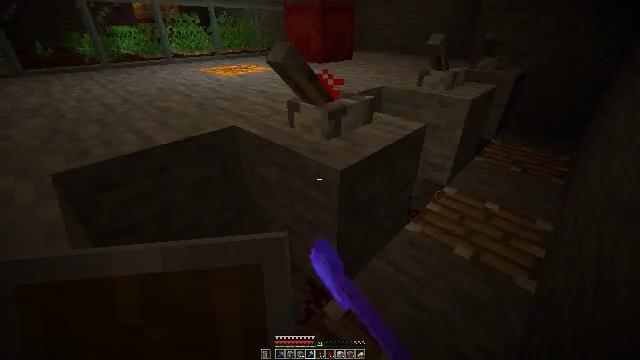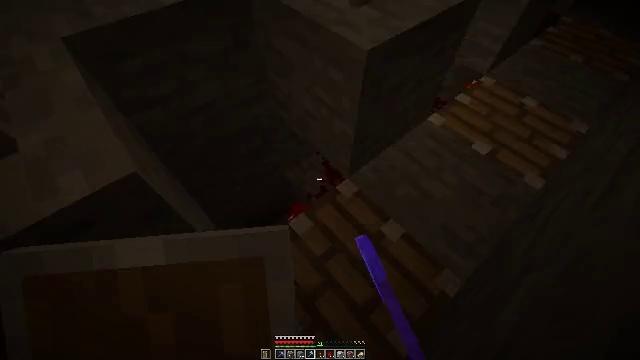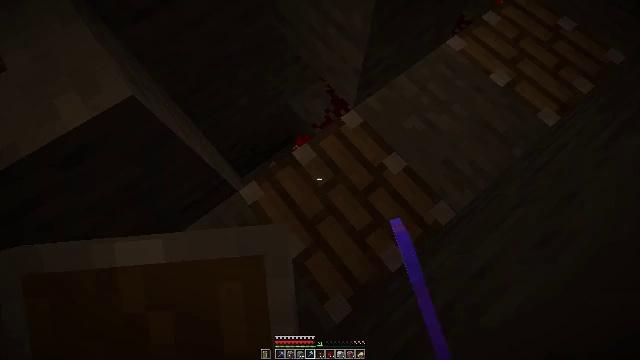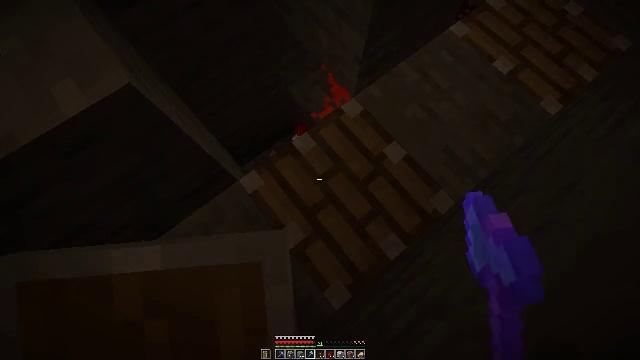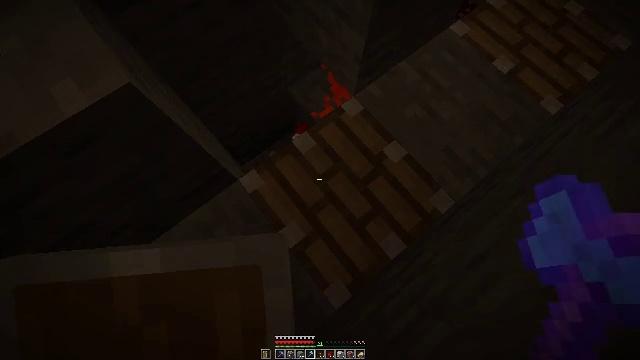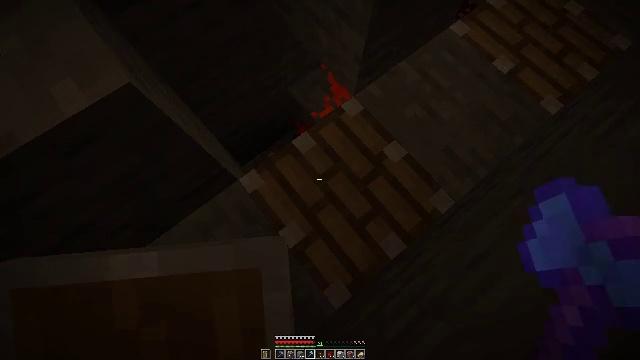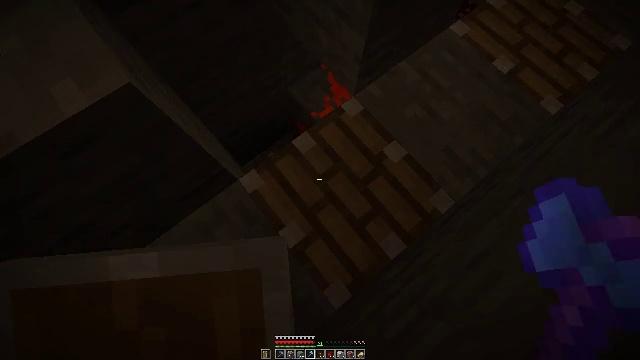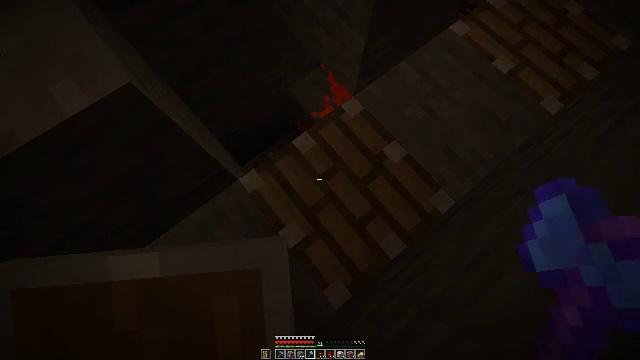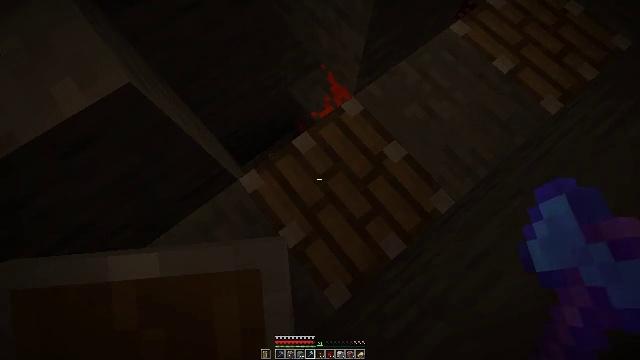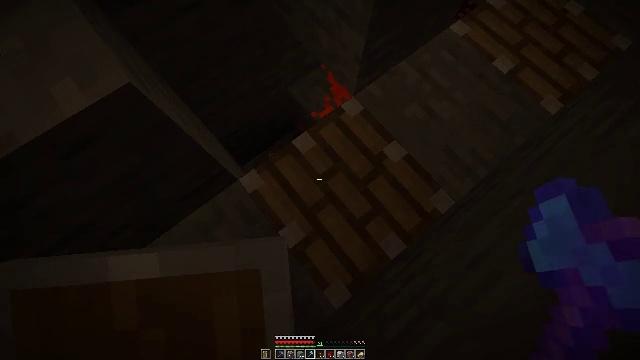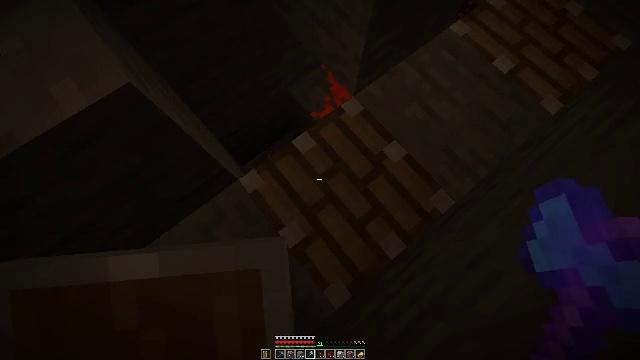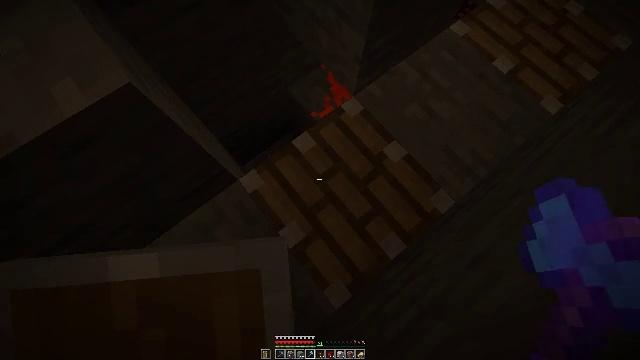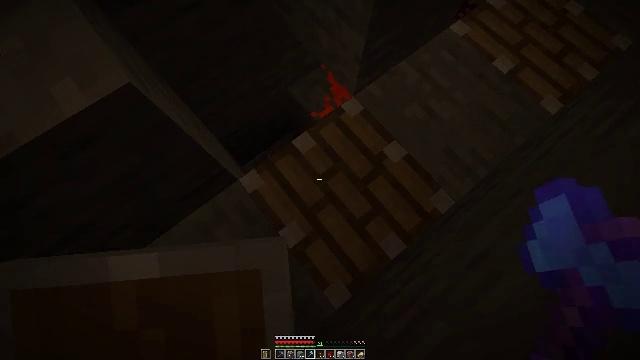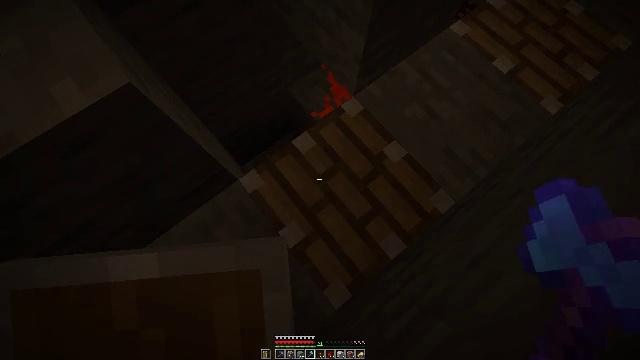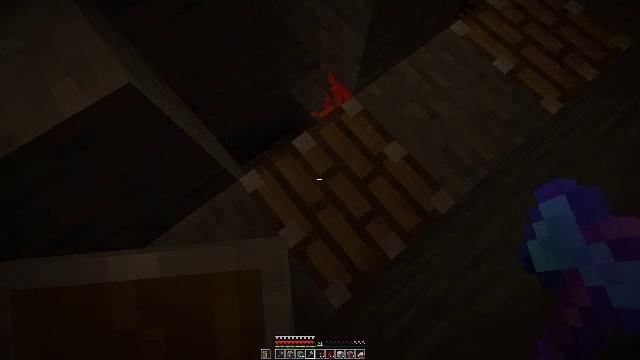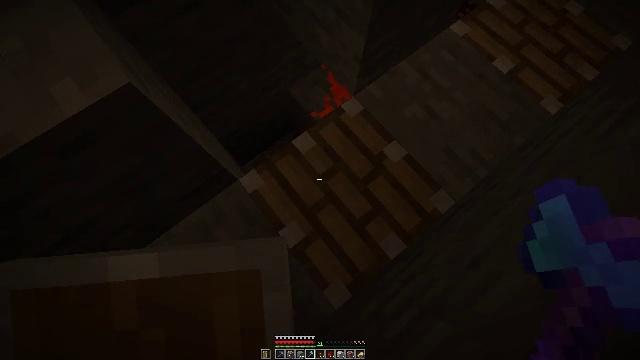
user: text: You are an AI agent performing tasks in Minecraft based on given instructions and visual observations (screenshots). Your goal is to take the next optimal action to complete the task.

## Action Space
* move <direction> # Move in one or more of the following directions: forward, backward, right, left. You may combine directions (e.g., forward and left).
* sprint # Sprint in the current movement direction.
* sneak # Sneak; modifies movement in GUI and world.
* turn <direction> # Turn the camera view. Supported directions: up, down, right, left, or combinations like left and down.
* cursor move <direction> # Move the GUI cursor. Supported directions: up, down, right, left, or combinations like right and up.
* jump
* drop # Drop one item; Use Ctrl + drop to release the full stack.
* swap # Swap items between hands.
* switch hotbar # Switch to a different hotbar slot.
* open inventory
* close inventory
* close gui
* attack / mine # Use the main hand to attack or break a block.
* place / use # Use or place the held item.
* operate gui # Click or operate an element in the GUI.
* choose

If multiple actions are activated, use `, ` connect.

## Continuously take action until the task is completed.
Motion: motion action
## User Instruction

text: Collect redstone wire by mining it.
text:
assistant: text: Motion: turn left and down
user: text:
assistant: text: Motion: turn left and down
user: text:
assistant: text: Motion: turn down
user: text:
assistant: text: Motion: no_op
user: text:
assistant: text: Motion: no_op
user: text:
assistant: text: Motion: no_op
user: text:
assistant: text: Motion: no_op
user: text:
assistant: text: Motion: no_op
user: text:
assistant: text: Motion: no_op
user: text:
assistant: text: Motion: no_op
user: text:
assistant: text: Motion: no_op
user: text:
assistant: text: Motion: no_op
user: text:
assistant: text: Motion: no_op
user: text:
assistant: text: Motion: no_op
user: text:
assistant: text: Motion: no_op
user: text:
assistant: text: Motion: no_op
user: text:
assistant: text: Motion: no_op
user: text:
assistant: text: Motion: no_op
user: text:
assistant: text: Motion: no_op
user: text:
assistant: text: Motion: no_op
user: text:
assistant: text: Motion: no_op
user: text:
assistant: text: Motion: no_op
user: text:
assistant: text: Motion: no_op
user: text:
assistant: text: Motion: no_op
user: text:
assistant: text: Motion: move right
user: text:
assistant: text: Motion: move right
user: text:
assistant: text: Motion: move forward and move right
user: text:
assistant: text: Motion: move forward and move right
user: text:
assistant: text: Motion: move forward
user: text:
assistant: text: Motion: move forward